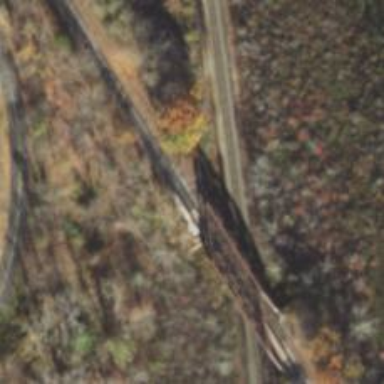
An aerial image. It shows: Path on bridge.